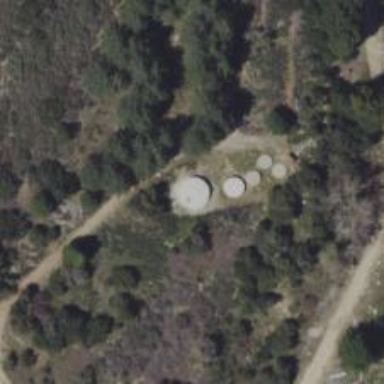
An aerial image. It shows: Storage tank with man-made structure.